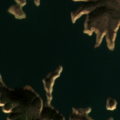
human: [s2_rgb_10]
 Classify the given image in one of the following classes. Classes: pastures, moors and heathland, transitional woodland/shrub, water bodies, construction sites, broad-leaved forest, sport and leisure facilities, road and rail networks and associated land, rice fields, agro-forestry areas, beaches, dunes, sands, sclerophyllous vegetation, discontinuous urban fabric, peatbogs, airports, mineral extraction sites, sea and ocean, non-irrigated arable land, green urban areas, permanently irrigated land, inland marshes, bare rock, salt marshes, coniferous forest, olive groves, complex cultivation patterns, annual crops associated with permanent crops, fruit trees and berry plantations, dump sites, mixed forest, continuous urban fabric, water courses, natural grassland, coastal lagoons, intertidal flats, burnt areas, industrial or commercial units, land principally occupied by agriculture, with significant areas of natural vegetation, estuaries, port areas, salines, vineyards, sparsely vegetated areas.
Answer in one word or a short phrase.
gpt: broad-leaved forest, sclerophyllous vegetation, water bodies